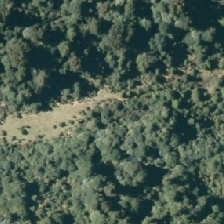
Land cover: low_producing_grassland